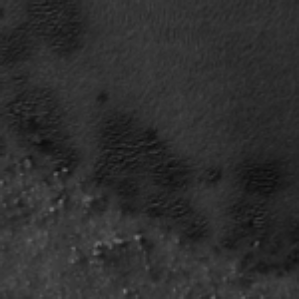
Label: frost